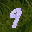
Label: 9